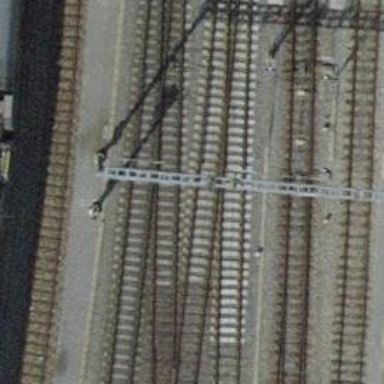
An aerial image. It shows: Single railway track with electrification through contact line.